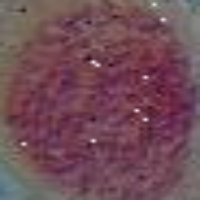
Label: prophase